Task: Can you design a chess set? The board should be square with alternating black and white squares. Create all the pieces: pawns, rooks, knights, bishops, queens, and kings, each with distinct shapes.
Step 4352:
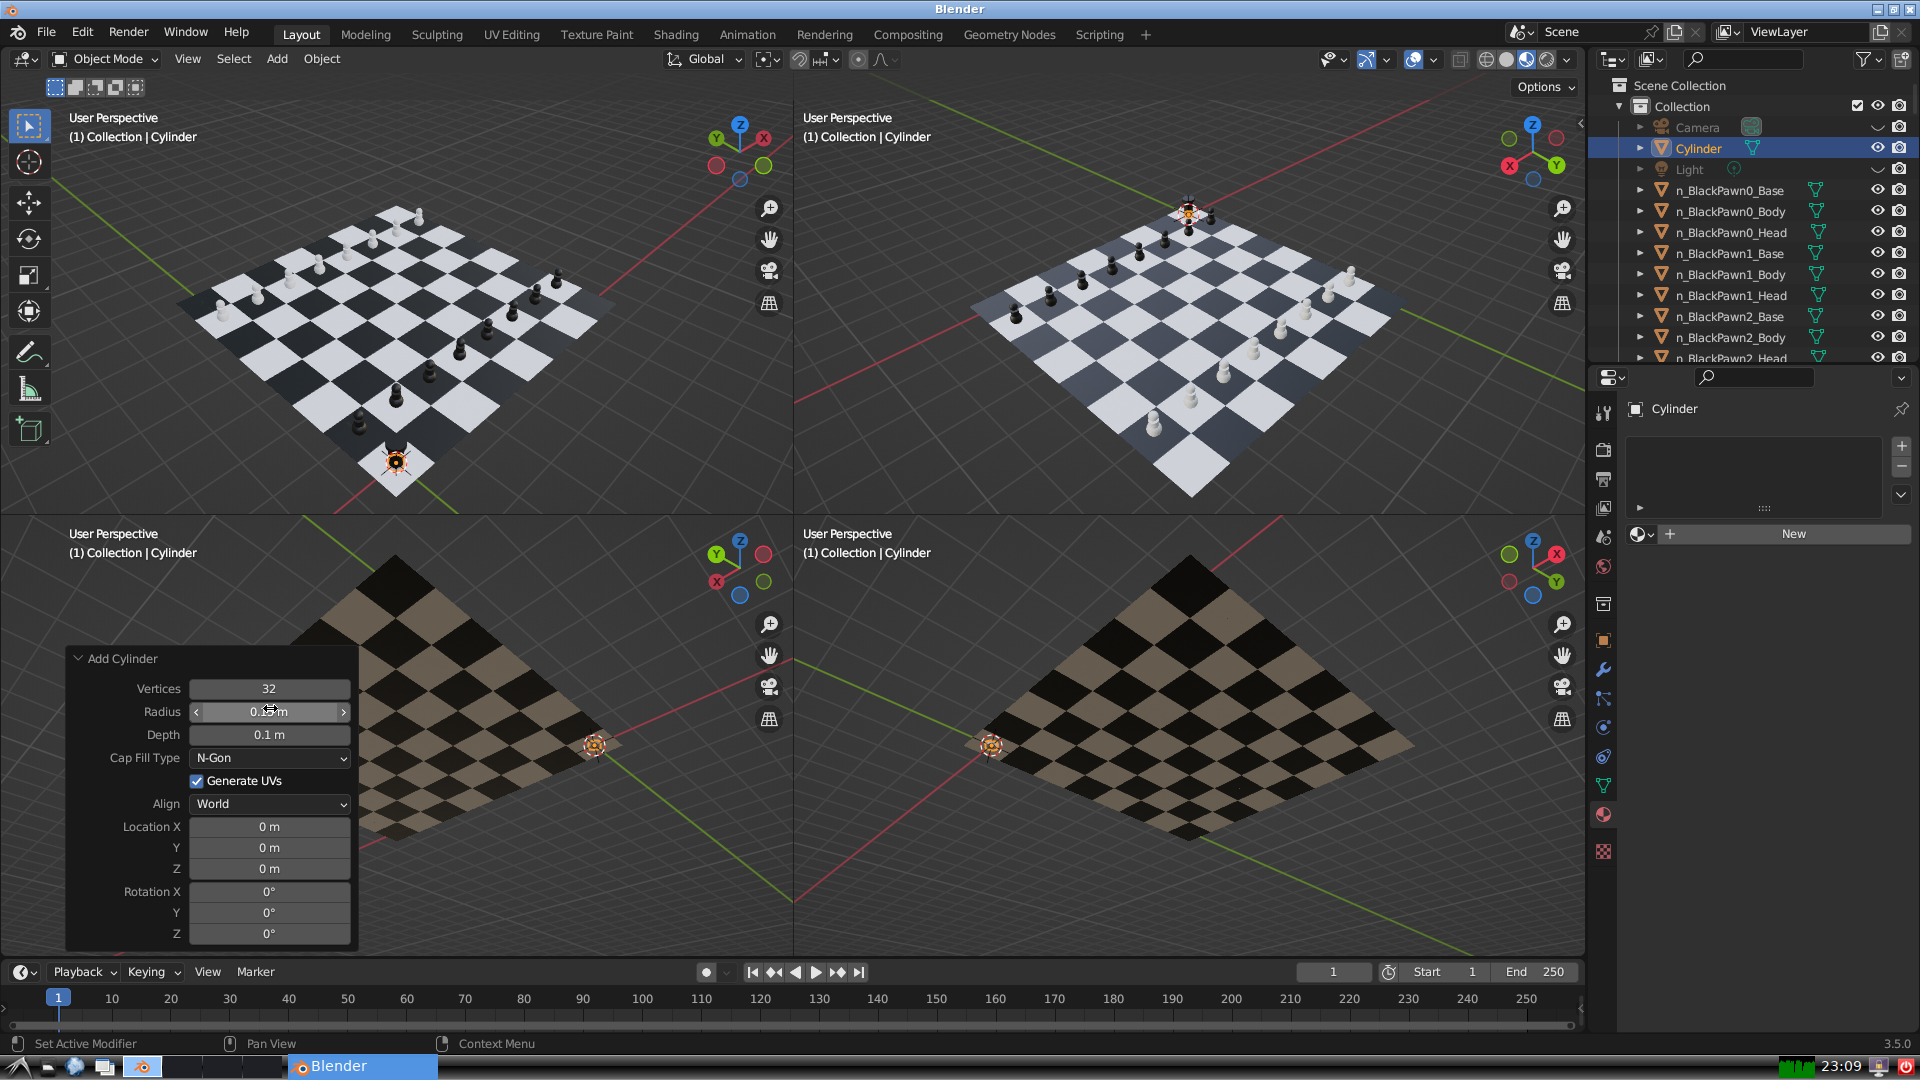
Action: {"mouse_move": [960, 540]}